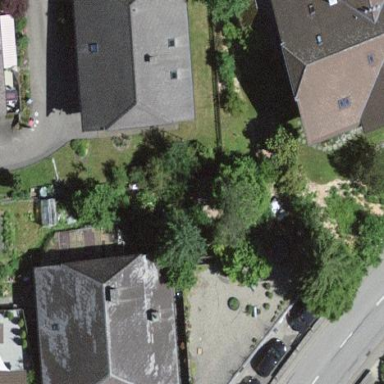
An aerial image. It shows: Residential building.